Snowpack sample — Buffalo Mountain, Silverthorne, Colorado, USA (1/25/25, 10:11 AM MST)
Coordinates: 39.6222, -106.1139
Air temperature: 22 °F
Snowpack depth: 110 cm
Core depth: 30 cm
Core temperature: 42.8 °F
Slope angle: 12°, slope face: 102°
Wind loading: high
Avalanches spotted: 0
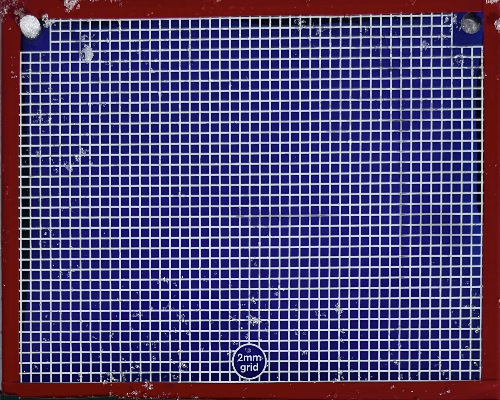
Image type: profile
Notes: No avalanches nearby, collected on the outskirts of a fire break 15 meters from the treeline, on way to Buffalo and Red Mountain